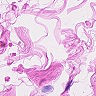
Metastatic tissue present: no